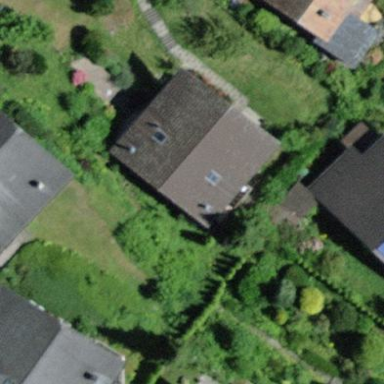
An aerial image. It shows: Residential building.